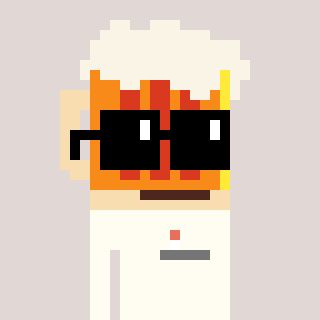
a pixel art character with square black sunglasses, a beer-shaped head and a grayscale-colored body on a warm background